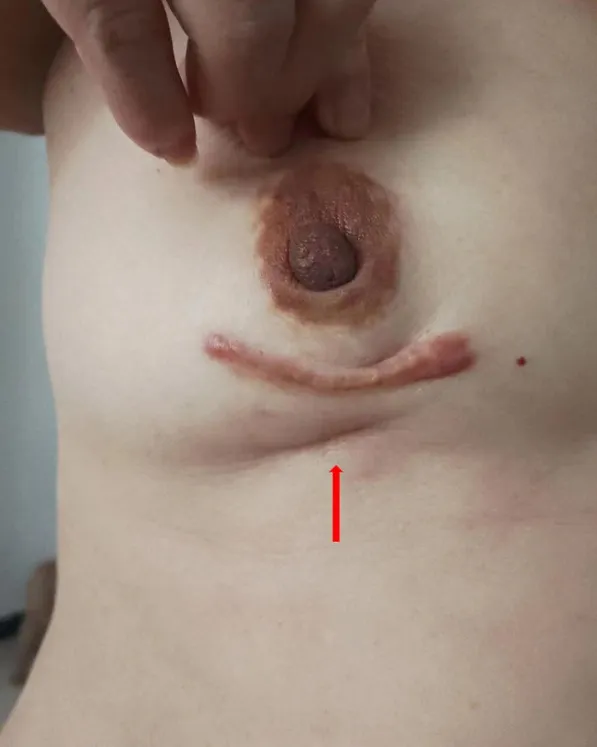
A 1.5cm mass at the 5 o'clock position of the right breast, with the boundary unclear and the local skin sunken (shown by arrow).
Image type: medical_photograph (other_medical_photograph)